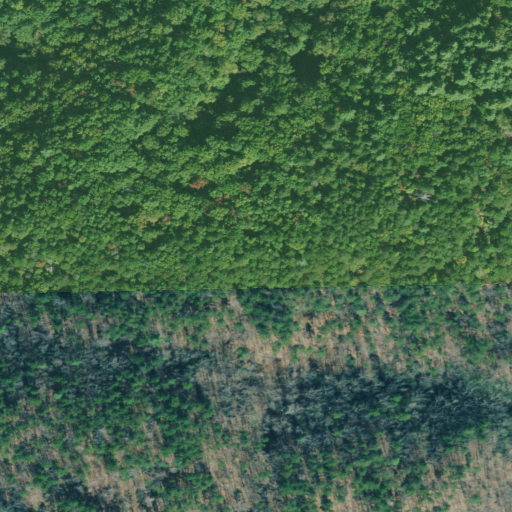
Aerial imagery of mountain in Georgia named Abram Mountain containing mixed forest, deciduous forest, and evergreen forest